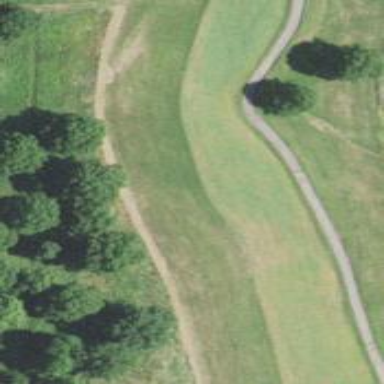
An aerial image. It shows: Golf hole.